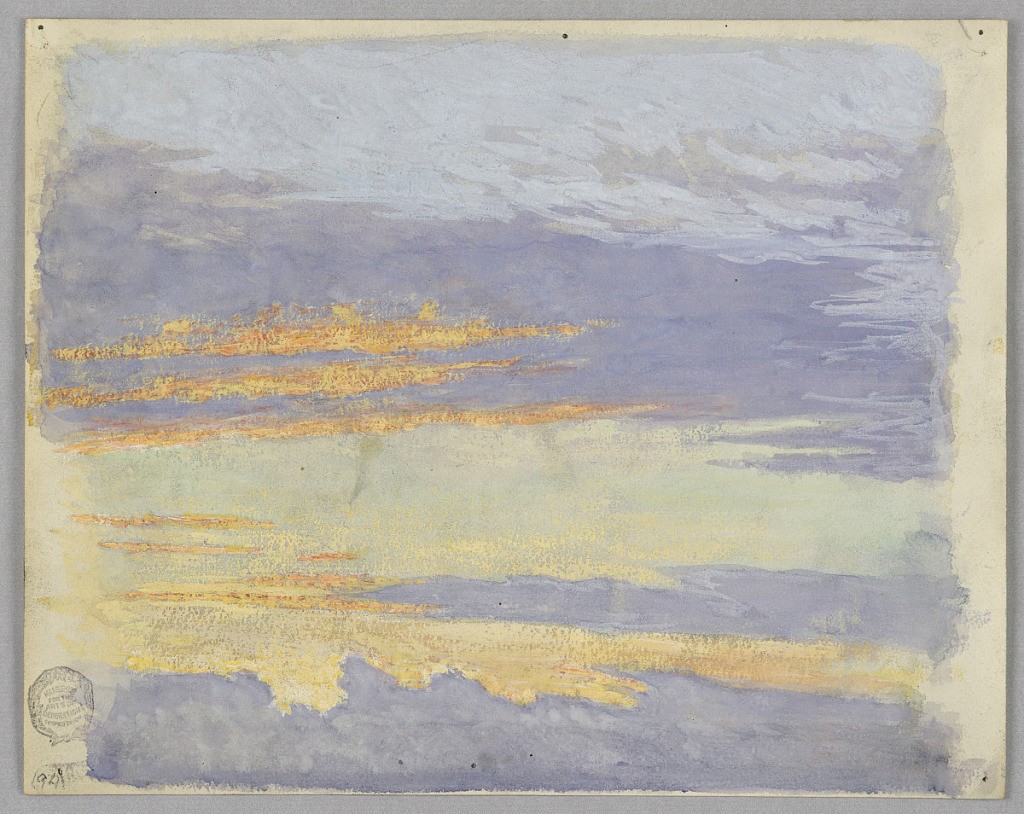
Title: Study of clouds, Rome, Italy
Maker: Francis Augustus Lathrop, American, 1849–1909
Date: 1893–1894
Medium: Brush and watercolor, gouache, graphite on paper
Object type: Drawing
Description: Sketch of a sunset and clouds.